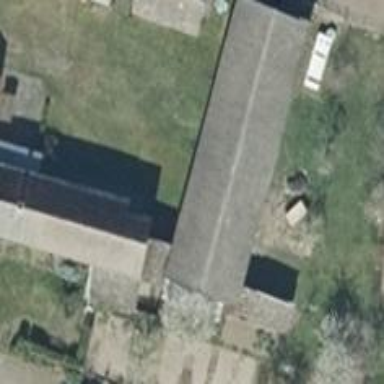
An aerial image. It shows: Building with gabled roof oriented along its length.